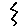
Label: zigzag